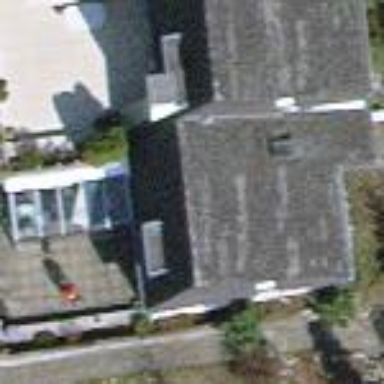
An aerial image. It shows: Terrace building.